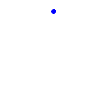
Particle: kaon